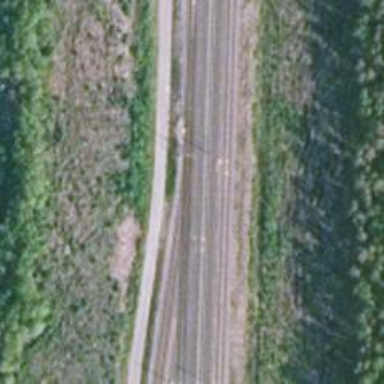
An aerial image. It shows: Rail siding with electrified contact lines for trains.